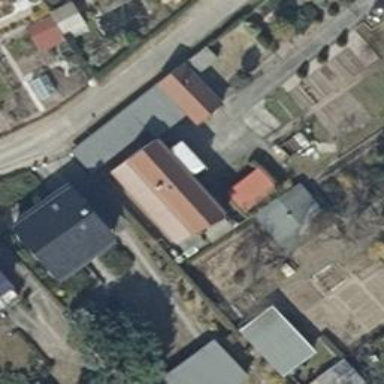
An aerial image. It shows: Simple and straightforward house.